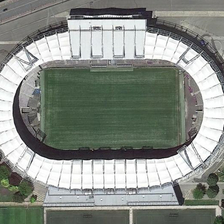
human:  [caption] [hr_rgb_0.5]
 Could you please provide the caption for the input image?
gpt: there is a oval stadium with white awnings around near the road together with some other sports fields .

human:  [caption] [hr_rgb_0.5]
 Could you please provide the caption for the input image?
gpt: it is a white oval stadium next to several soccer fields outside .

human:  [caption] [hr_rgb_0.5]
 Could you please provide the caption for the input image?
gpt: the oval playground with a white ceiling is next one road and fou1 football fields .

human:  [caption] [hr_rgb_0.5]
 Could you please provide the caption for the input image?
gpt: there is a oval stadium with white awnings around near the road together with some other sports fields .

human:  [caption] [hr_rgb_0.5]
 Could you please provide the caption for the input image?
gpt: several green trees are near an oval white stadium .